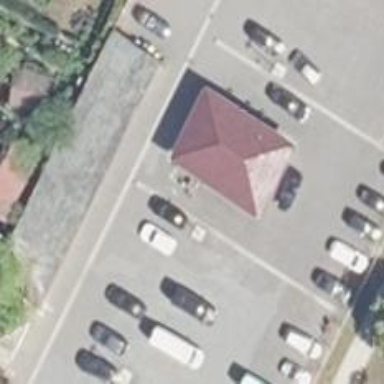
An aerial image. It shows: Car rental facility.